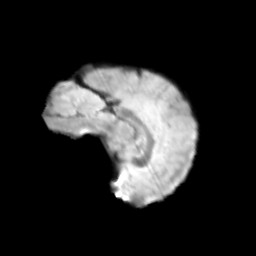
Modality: T2w
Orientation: sagittal
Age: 12
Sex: male
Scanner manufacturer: siemens
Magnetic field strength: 3 T
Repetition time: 3.8 s
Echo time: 0.07 s